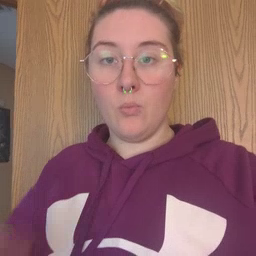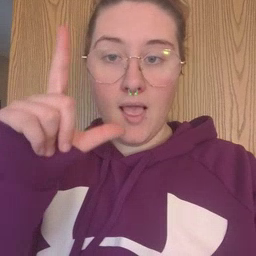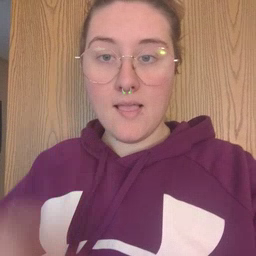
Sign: wake